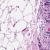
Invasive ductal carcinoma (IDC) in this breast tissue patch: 1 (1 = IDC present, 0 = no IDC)